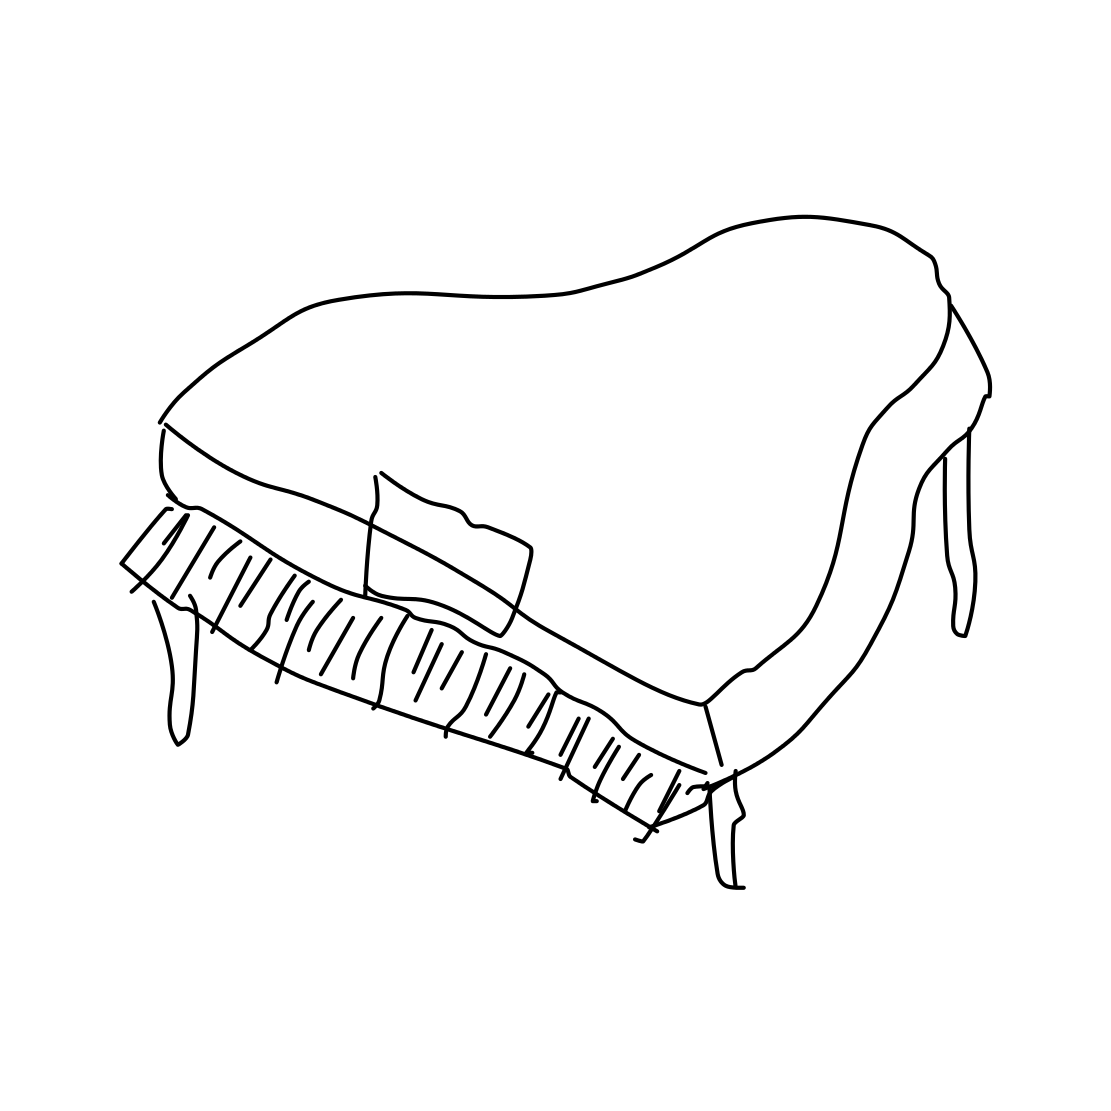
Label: piano